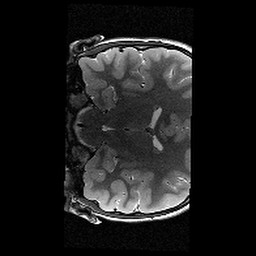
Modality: T2w
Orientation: coronal
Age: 11
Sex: female
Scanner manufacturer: siemens
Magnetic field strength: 3 T
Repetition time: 9.23 s
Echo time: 0.067 s